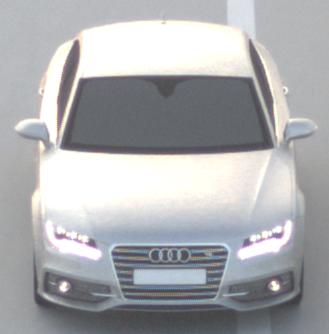
Make: Audi
Model: S7 Sportback cod
Detailed model: S7 (4G) Sportback
Model produced from: 2012/06
Model produced until: 2014/05
Doors: 5
Color: white
Road condition: dry road
Daytime: sunrise or sunset
Contrast: low contrast